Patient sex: M
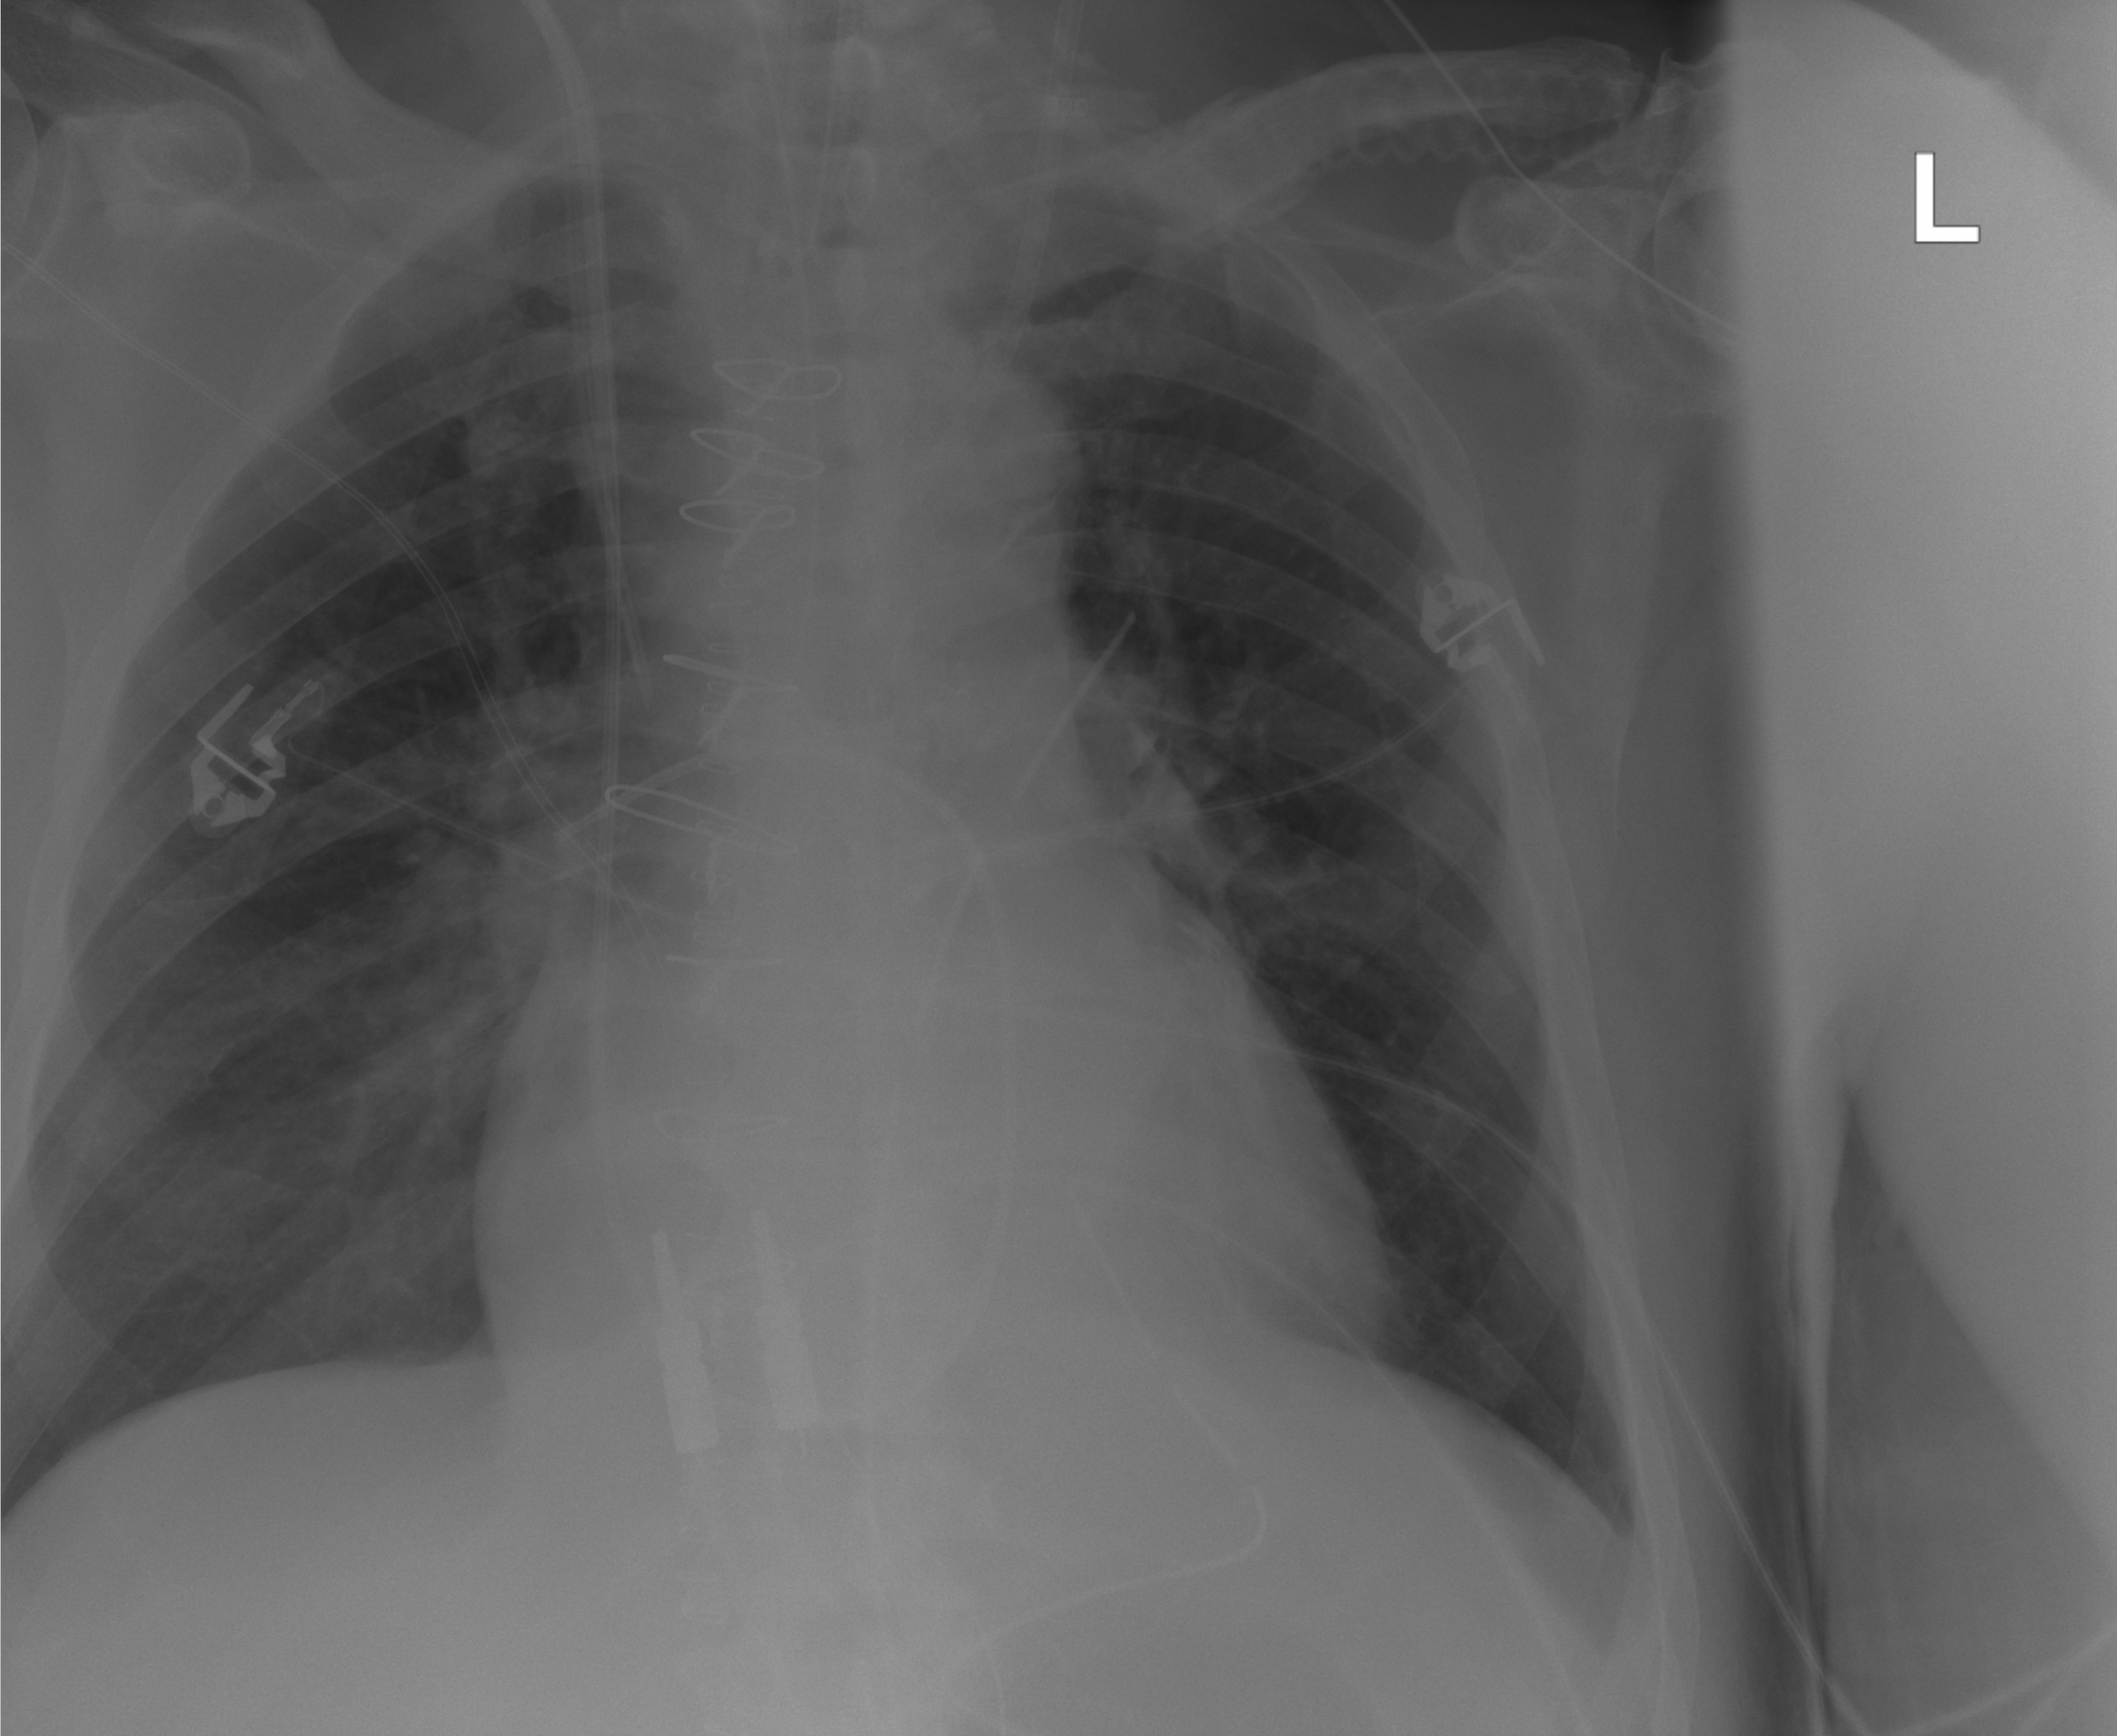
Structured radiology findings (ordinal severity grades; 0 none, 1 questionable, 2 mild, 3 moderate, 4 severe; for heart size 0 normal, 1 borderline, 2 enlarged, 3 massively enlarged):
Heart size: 2
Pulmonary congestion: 0
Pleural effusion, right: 0
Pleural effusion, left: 1
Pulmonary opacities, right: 1
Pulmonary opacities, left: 1
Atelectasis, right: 1
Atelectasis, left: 2